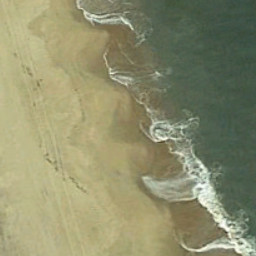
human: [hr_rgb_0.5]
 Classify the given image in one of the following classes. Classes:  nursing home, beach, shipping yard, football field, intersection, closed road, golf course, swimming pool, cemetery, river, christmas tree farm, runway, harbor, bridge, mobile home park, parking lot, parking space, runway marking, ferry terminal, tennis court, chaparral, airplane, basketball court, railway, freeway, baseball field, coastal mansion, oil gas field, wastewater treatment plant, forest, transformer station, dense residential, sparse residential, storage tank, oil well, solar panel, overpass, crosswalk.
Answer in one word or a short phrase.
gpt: beach